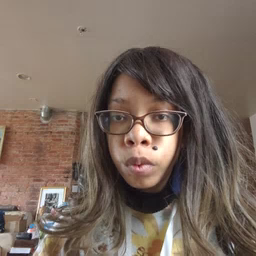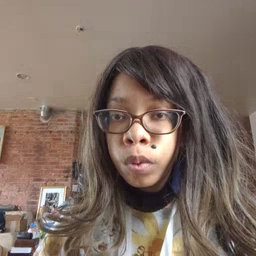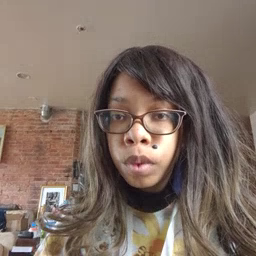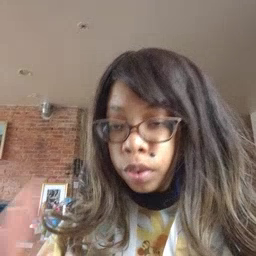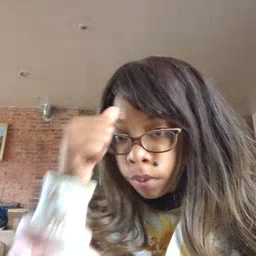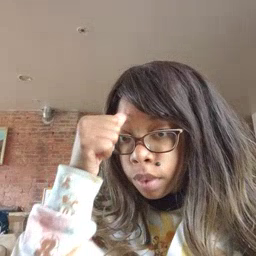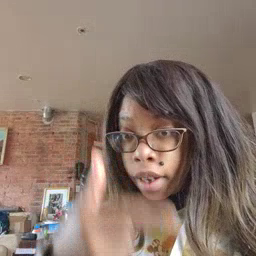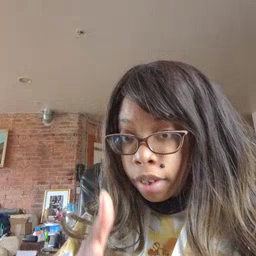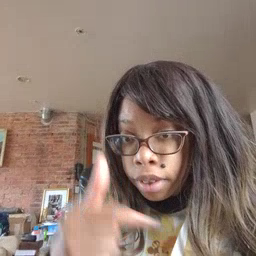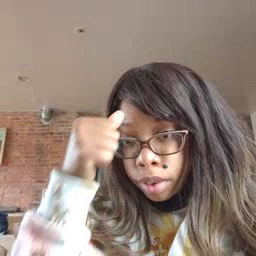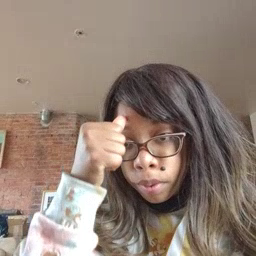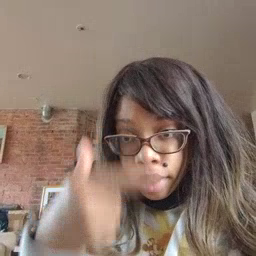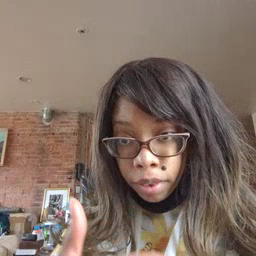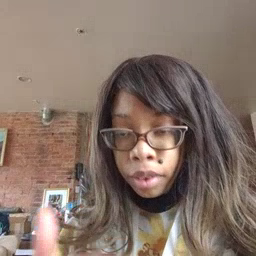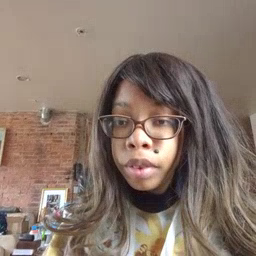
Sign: brother